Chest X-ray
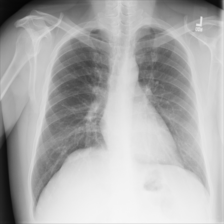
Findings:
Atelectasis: negative
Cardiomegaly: negative
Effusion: negative
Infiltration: negative
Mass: negative
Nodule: negative
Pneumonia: negative
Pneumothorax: negative
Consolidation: negative
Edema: negative
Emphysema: negative
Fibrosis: negative
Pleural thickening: negative
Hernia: negative